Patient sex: M
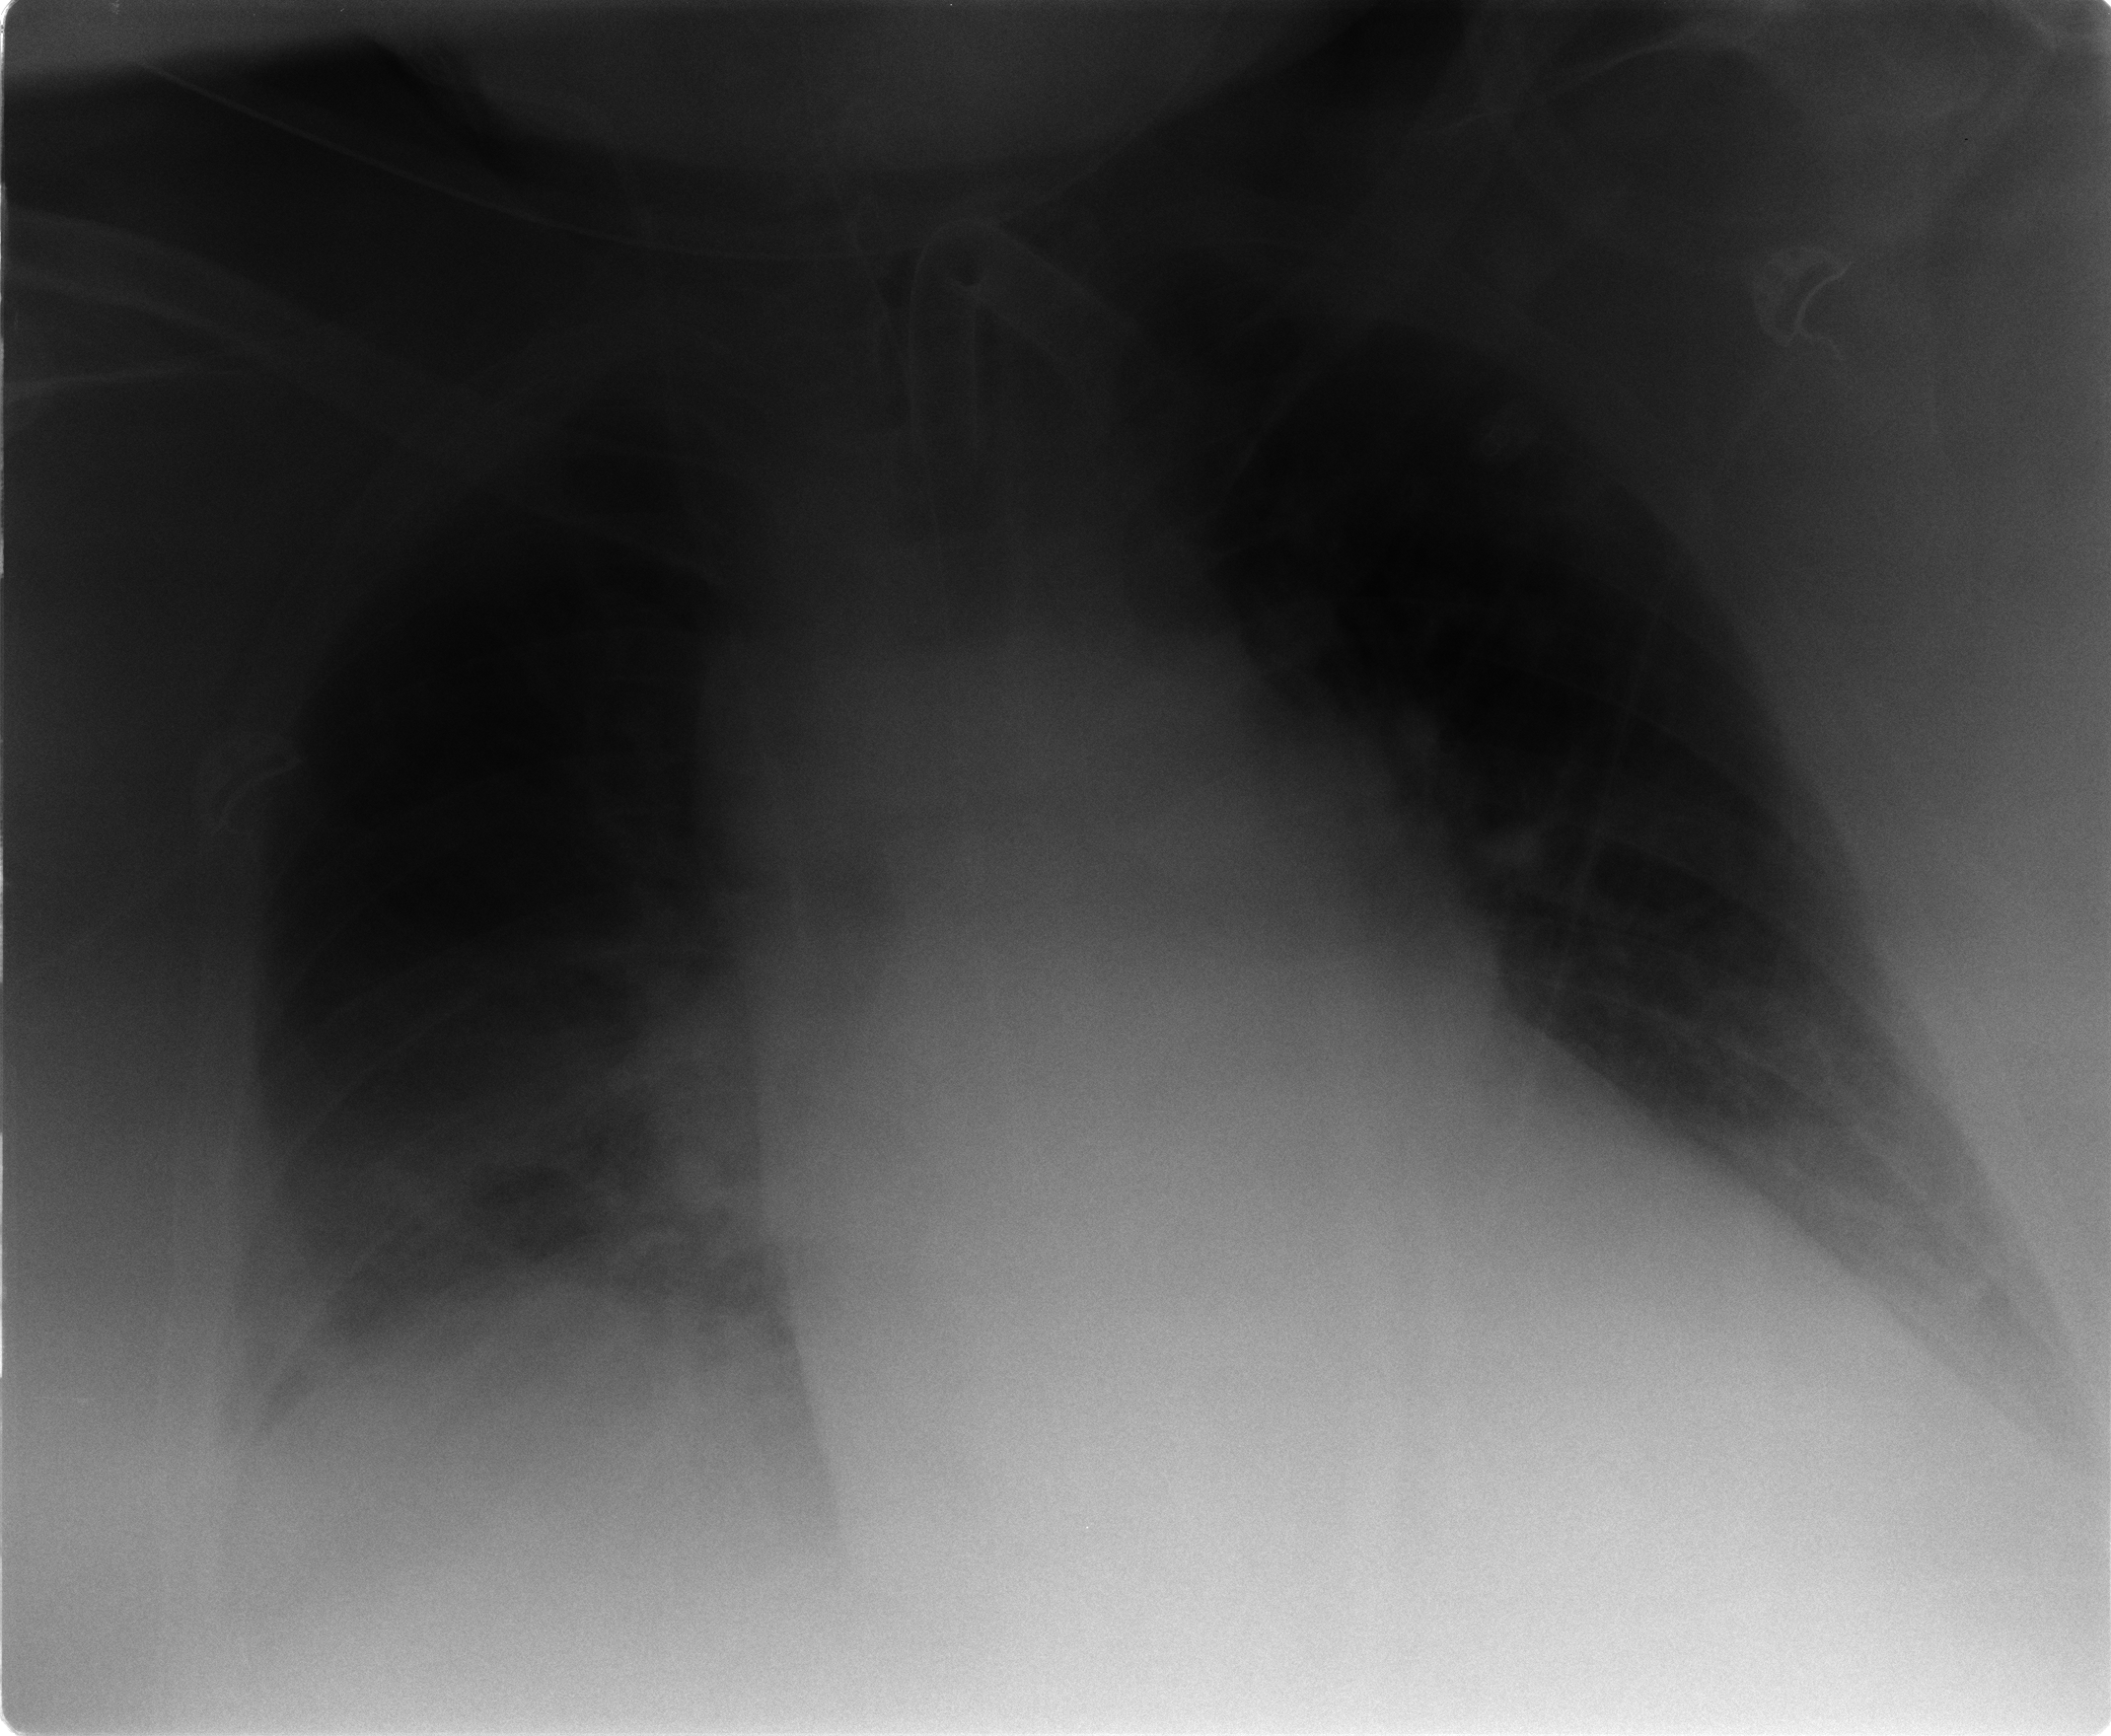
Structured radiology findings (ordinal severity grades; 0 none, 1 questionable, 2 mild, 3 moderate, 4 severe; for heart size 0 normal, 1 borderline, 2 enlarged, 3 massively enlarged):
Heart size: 1
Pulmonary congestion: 2
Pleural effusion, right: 2
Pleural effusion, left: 2
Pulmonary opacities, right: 1
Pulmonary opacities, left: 0
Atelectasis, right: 2
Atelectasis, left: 2